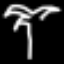
Label: palm tree